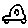
Label: car